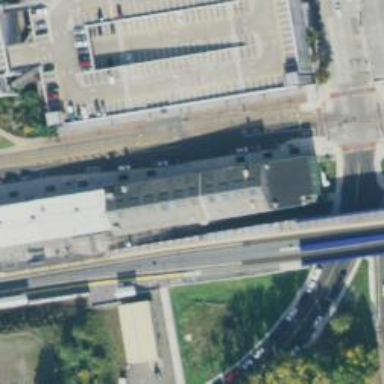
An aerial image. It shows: Tram level crossing on the railway.